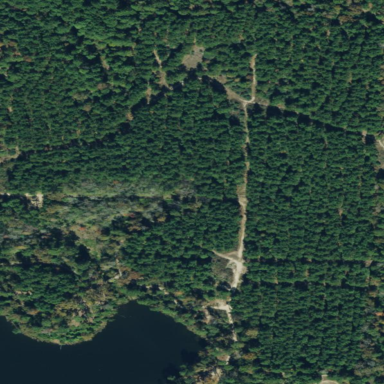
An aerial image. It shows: Evergreen needle-leaved forest.